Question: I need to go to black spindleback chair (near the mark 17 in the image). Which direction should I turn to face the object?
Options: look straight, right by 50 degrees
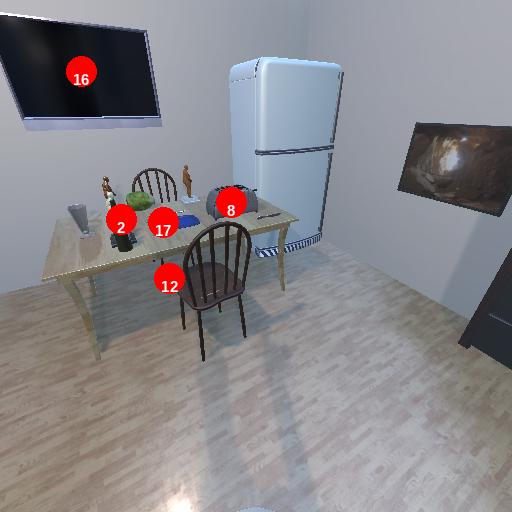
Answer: look straight